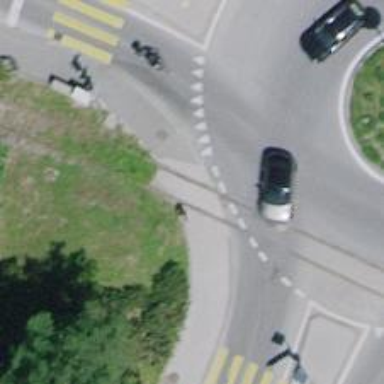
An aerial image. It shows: Crossing for the railway.